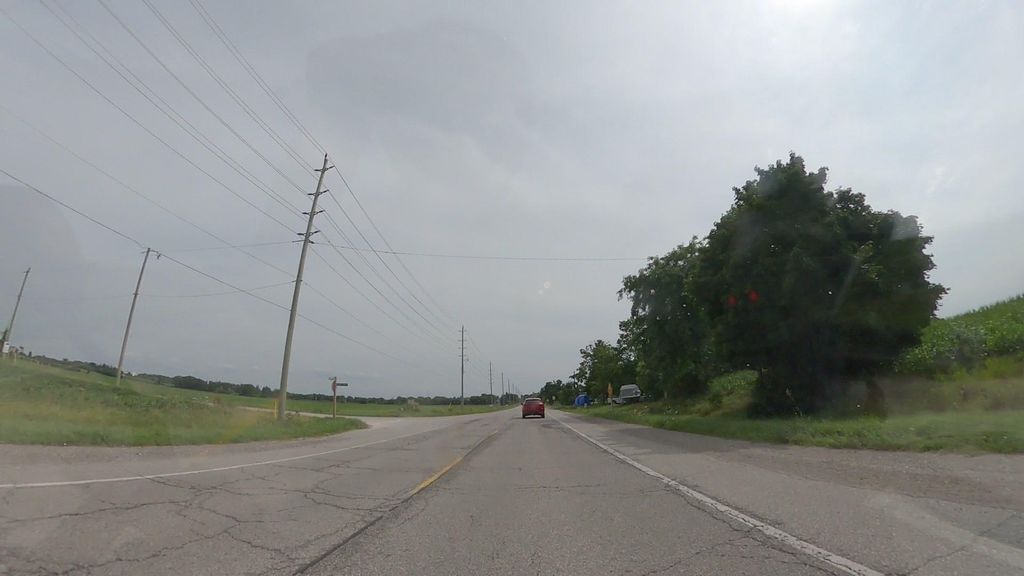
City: kitchener-waterloo